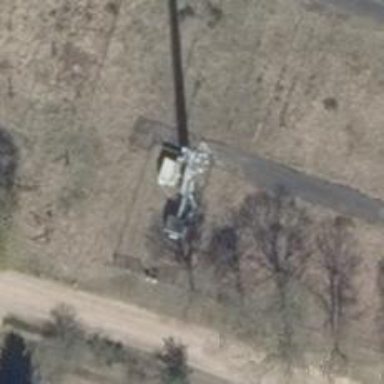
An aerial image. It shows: Man-made mast used for communication purposes.